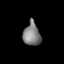
Tissue: prostate
Cell type: Fibroblasts
Senescence score: 0.8258
Nuclear area (px): 389
Mean DAPI intensity: 126.648